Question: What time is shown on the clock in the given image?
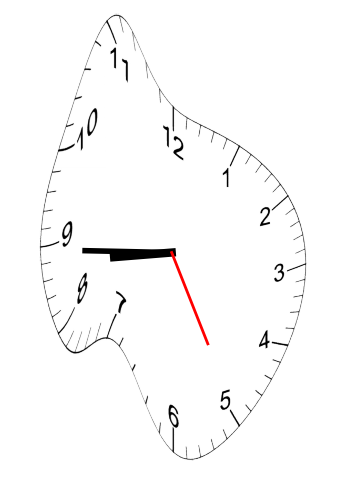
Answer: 08:44:25